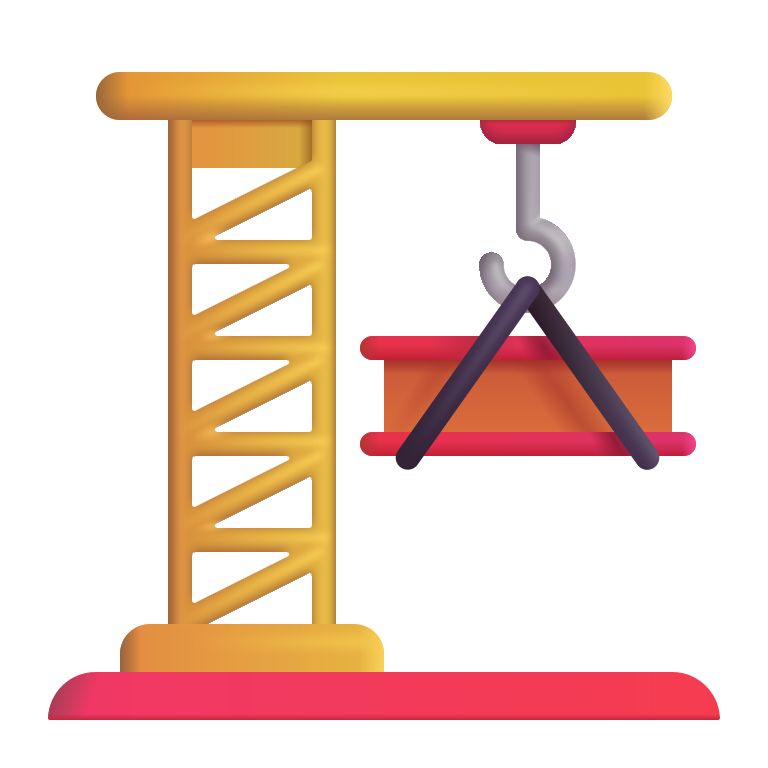
building construction color